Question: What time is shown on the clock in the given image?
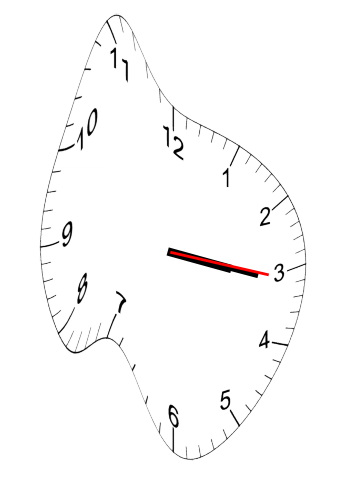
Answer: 03:16:16